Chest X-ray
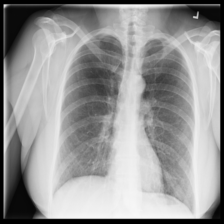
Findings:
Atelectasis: negative
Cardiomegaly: negative
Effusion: negative
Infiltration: negative
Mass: negative
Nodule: negative
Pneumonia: negative
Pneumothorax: positive
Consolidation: negative
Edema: negative
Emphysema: negative
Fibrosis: negative
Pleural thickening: negative
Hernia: negative